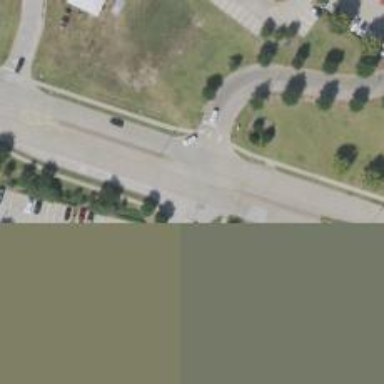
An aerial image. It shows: Tertiary road with separate sidewalk.